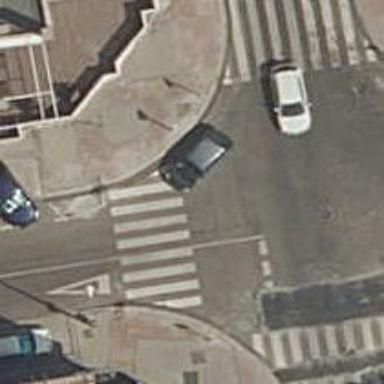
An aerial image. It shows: Zebra crossing on the road.